Field crop: maize
Growth stage: 1
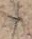
Species: salsola